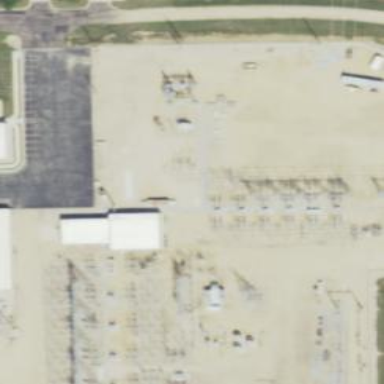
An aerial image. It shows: Switch used for power control.